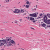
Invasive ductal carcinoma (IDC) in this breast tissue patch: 0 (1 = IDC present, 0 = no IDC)